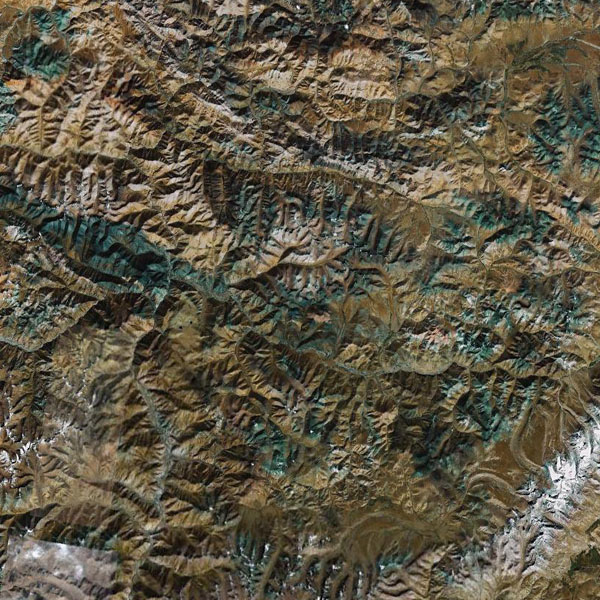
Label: Mountain